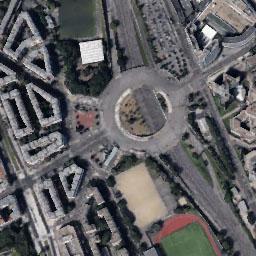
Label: roundabout